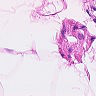
Metastatic tissue present: no